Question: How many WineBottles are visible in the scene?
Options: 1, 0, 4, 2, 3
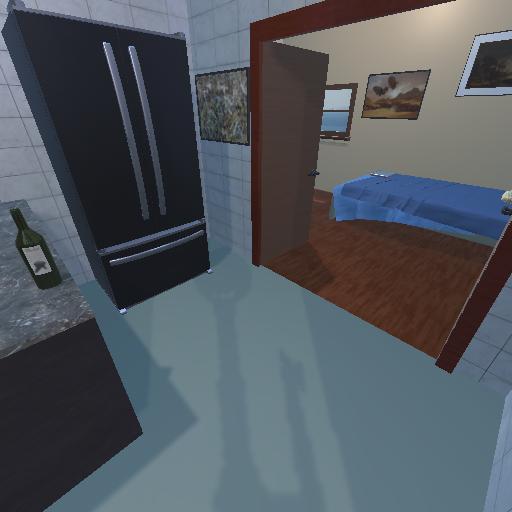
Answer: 1